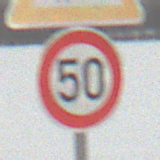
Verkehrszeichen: Geschwindigkeit50
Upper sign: DoppelkurveRechts
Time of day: MorningAfternoon
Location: Outdoor (Nature)
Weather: Overcast
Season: Winter
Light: Natural